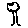
Label: tree